Field crop: tomato
Growth stage: 1
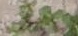
Species: portulaca